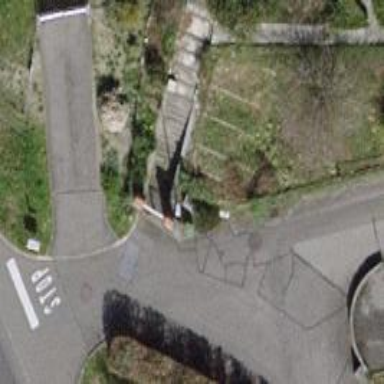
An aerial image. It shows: Post box.